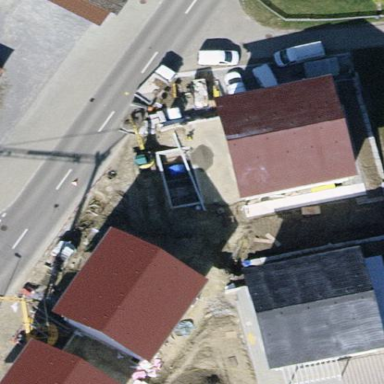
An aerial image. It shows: Building with gabled roof.